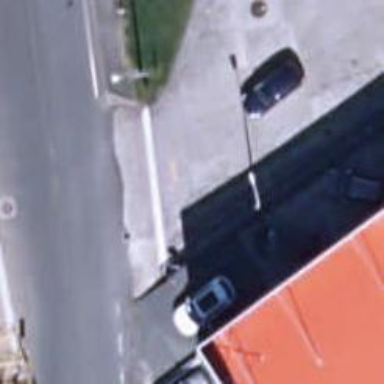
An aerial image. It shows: Sidewalk.